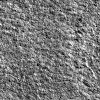
Atmospheric dust classification: not_dusty